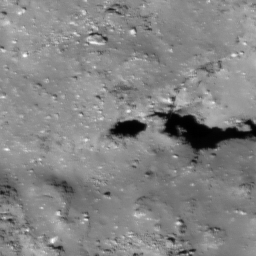
Pit: Tharp 1b
Host crater: Tharp
Host type: impact_melt
Lunar coordinates: latitude -30.6, longitude 145.684